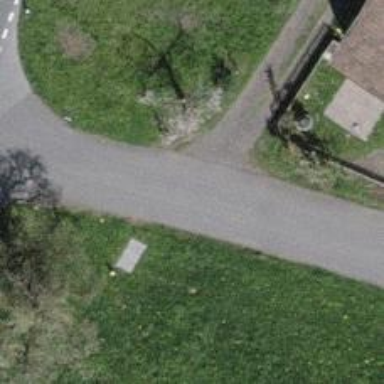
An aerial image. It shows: Footway road with ground surface that includes ford.